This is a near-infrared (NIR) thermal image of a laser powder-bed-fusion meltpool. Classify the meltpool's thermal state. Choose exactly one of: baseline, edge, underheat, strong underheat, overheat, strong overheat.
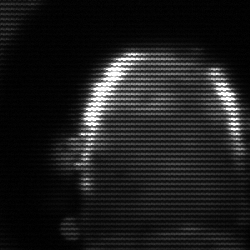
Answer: baseline